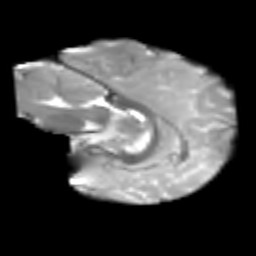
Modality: T2w
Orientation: sagittal
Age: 6
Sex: male
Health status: healthy